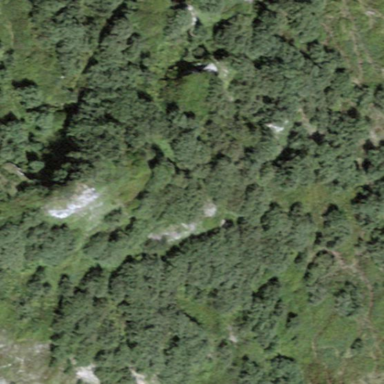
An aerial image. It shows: Patch of scrub vegetation.